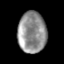
Tissue: skin
Cell type: Epithelial cells
Senescence score: 0.8986
Nuclear area (px): 1144
Mean DAPI intensity: 143.769